Question: My database tables 1 row looks like that

I'm storing all variables that used in body, in another column named 'vars'. Then fetching all vars. If they are multiple, exploding by "," symbol.
What I want to do is, fetch all used vars from db, then filter them by second function 'filter'. As you see, filter has, 3 inputs: '$content, $needle, $replacement' .
$content - messages body,
$needle - '%'.what we are searching for.'%'
$replacement - is var that we got from database, defined by php. For ex, if I get wsurl from database, It's already defined in my settings.php like DEFINE("wsurl", "www.yourdomain.com").
Question is, how can I send defined value as third input - '$replacement'?
'''
public function genMsg($id) {
$msgid = $id;
$stmt = $db->prepare('SELECT 'body', 'status', 'vars' FROM 'messages' WHERE 'id'=?') or die(htmlspecialchars($this->db->error));
$stmt->bind_param("i", $msgid) or die(htmlspecialchars($stmt->error));
$stmt->execute() or die(htmlspecialchars($stmt->error));
$stmt->bind_result($message, $status, $vars) or die($stmt->error);
$stmt->fetch() or die($stmt->error);
$stmt->close();
$image = ($status == -1) ? "fail" : "success";
if (isset($vars) && !empty($vars)) {
if (strpos($vars, ",")) {
$vars = explode(",", $vars);
foreach ($vars as $key => $var) {
$this->filter($message, $var, <HERE MUST BE DEFINED VALUE>);
}
} else {
$var = trim($vars);
$this->filter($message, $var, <HERE MUST BE DEFINED VALUE>);
}
}
$data = array(
'status' => $status,
'message' => $message
);
}
protected function filter($content, $needle, $replacement) {
return str_replace("%'.$needle.'%", $replacement, $content);
}
'''
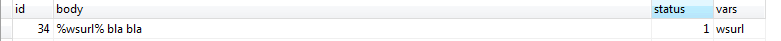
Answer: If I got your question right.
This should help.
'''
<?php
define('TEST', 'abc');
echo constant('TEST');
'''
<URL>